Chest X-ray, PA view. Patient: 51 years old, sex F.
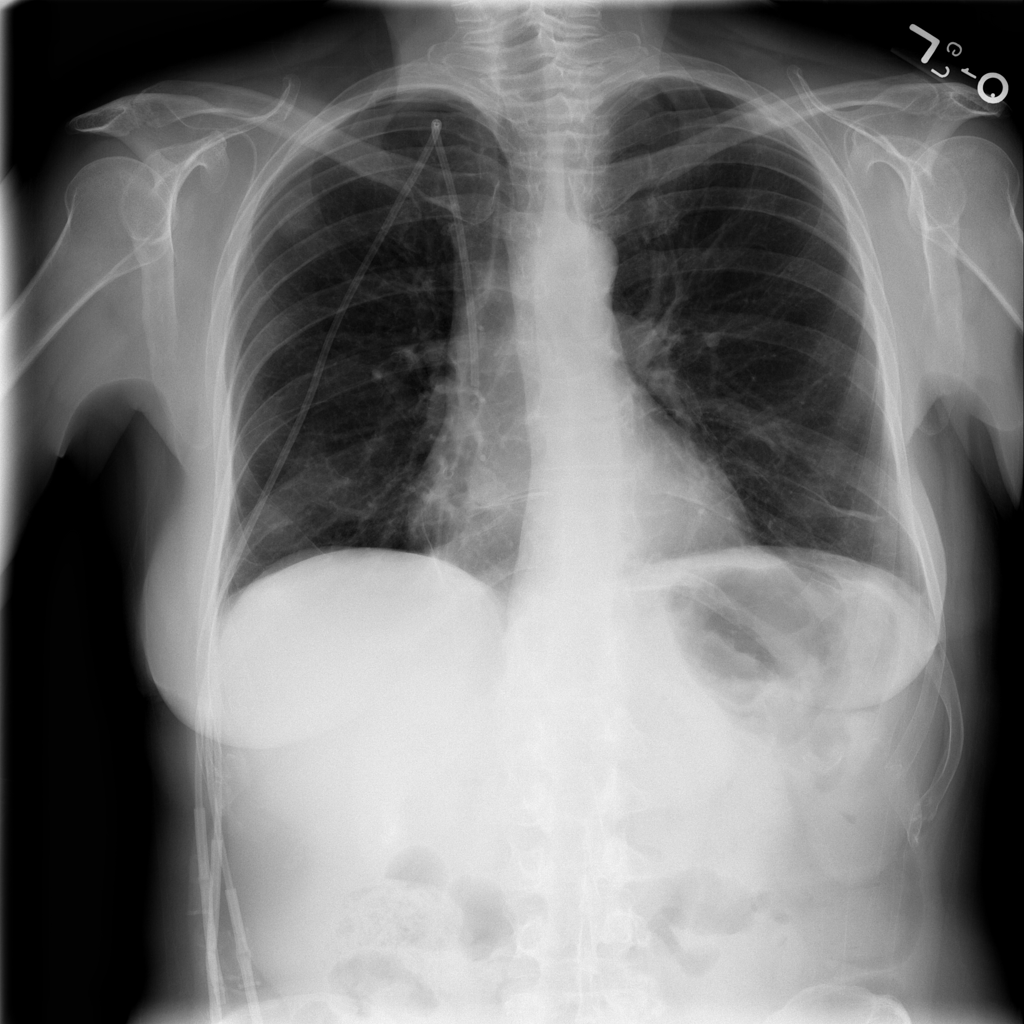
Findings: Atelectasis